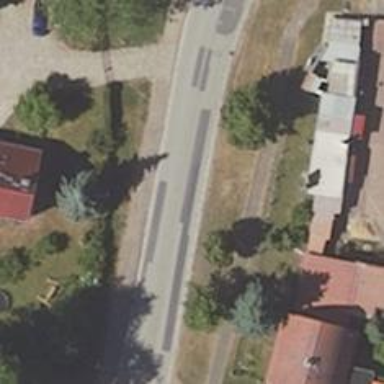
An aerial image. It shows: Secondary road with asphalt surface.